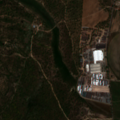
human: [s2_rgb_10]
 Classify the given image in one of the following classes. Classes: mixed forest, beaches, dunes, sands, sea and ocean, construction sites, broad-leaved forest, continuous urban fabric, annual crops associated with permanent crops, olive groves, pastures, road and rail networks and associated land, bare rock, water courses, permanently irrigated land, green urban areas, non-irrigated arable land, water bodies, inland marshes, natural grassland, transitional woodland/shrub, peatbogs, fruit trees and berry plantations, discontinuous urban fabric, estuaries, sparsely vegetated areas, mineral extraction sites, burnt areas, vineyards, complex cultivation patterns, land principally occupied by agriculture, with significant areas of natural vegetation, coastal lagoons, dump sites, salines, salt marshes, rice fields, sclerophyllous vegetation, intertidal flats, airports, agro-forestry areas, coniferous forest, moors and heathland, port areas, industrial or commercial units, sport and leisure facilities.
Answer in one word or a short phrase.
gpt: non-irrigated arable land, permanently irrigated land, olive groves, agro-forestry areas, broad-leaved forest